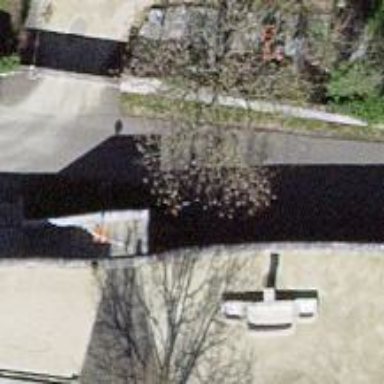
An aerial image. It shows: Flight of steps with sett surface.